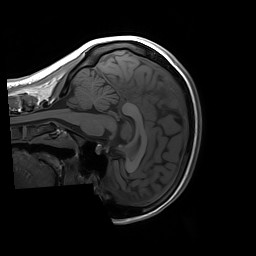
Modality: T1w
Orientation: sagittal